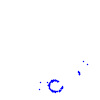
Particle: proton